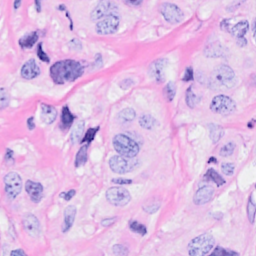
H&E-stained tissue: Breast